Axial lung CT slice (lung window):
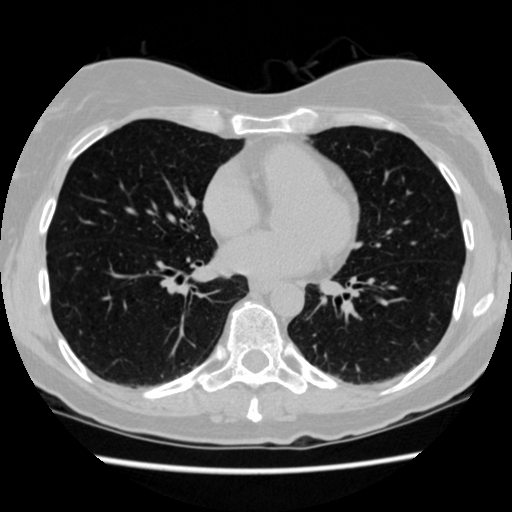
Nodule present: no